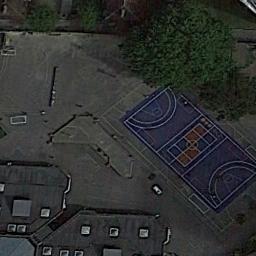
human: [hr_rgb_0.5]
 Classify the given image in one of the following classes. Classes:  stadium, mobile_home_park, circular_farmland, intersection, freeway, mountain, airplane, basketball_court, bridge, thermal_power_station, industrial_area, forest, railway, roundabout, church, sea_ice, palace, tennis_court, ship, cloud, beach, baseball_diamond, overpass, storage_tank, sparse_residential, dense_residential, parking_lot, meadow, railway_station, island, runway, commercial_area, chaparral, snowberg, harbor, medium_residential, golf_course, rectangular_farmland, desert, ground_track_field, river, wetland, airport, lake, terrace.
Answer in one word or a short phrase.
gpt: basketball_court